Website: lowes
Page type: review-order
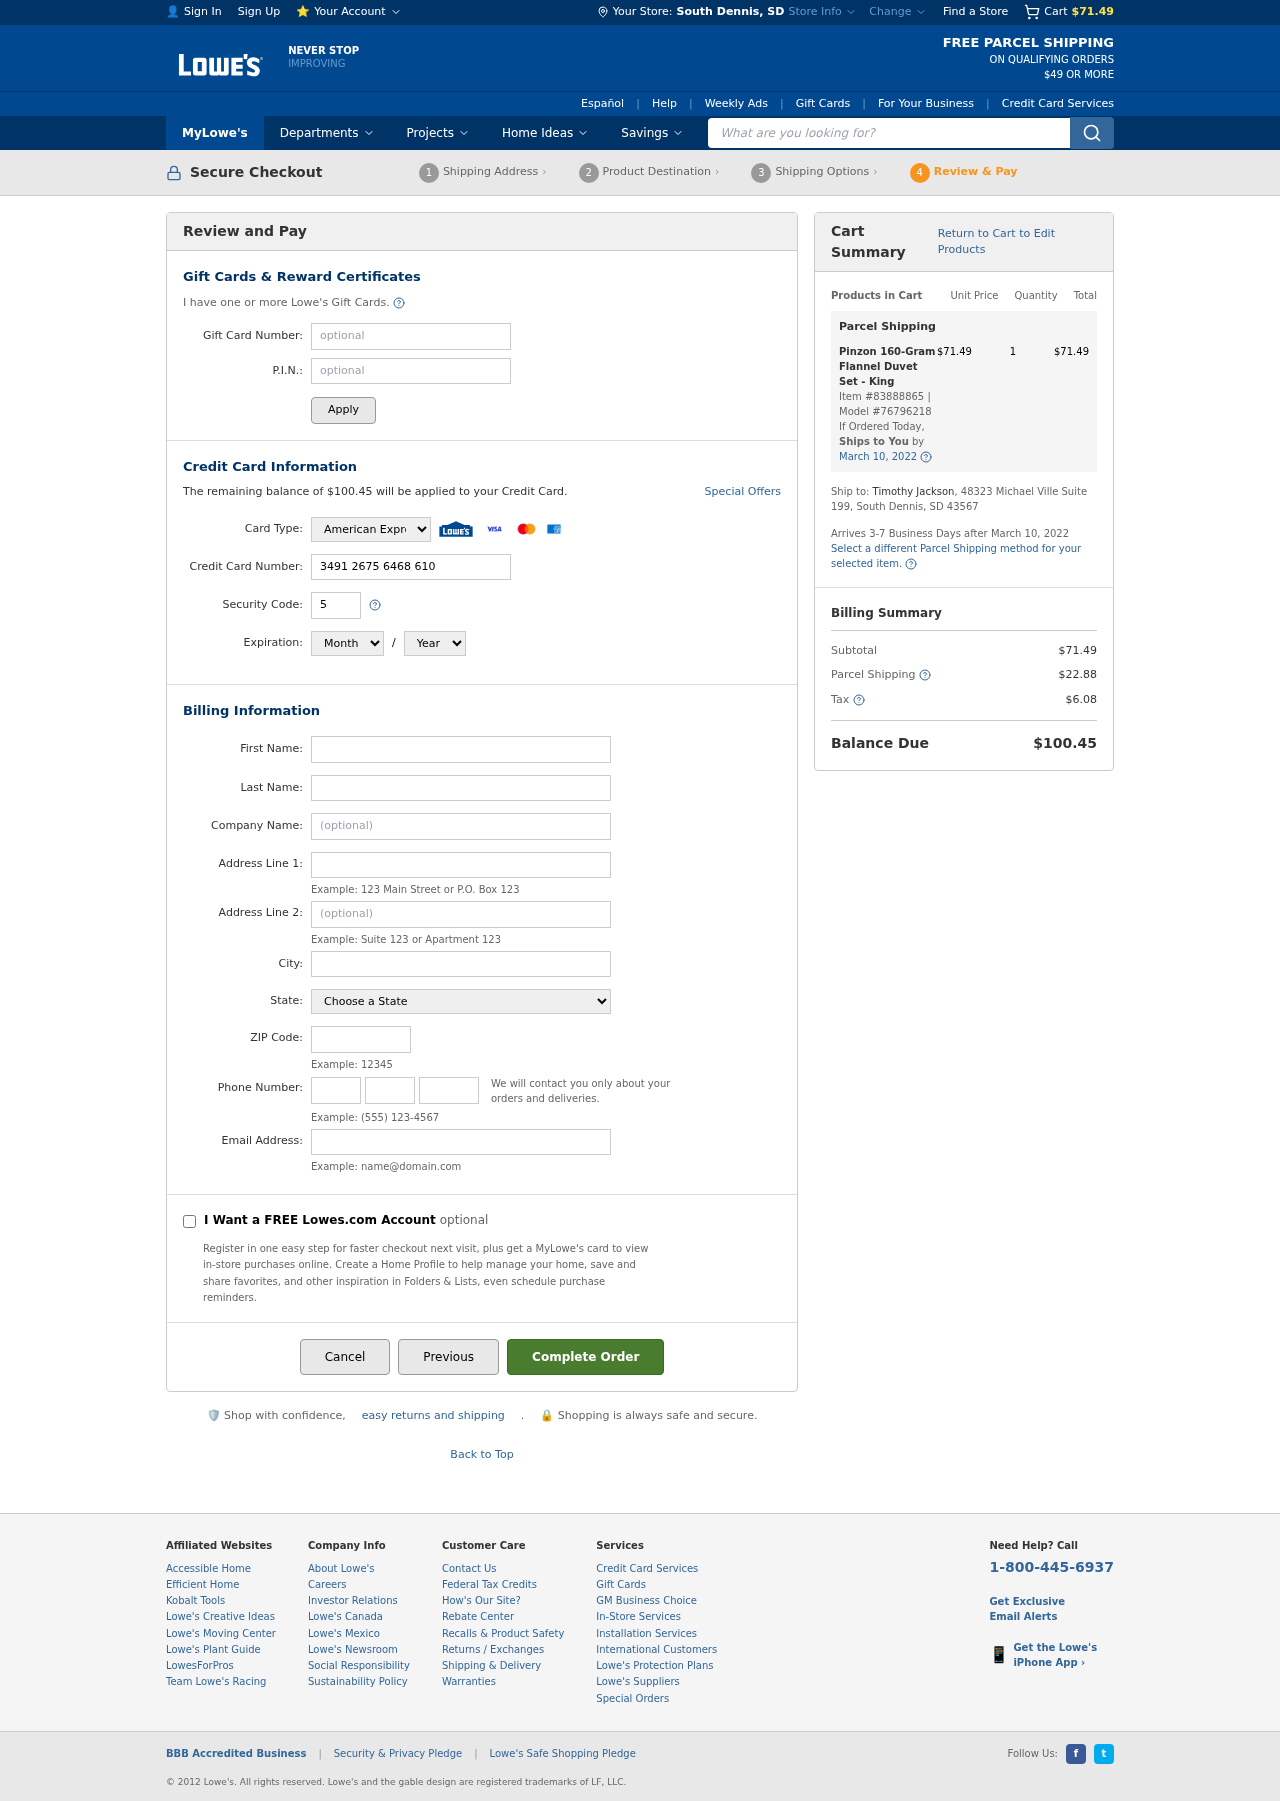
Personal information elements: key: PII_CARD_CVV
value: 5883
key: PII_CARD_EXPIRY_MONTH
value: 01
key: PII_CARD_EXPIRY_YEAR
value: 28
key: PII_CARD_NUMBER
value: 3491 2675 6468 610
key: PII_CARD_TYPE
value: American Express
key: PII_CITY
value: South Dennis
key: PII_CITY_STATE
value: South Dennis, SD
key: PII_COMPANY
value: Garcia, Church and Williams
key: PII_EMAIL
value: timothy.jackson@hotmail.com
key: PII_FIRSTNAME
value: Timothy
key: PII_LASTNAME
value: Jackson
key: PII_PHONE_AREA
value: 291
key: PII_PHONE_PREFIX
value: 310
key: PII_PHONE_SUFFIX
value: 8658
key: PII_POSTCODE
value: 43567
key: PII_STATE
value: South Dakota
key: PII_STREET
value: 48323 Michael Ville Suite 199
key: PII_STREET2
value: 48323 Michael Ville Suite 199
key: PII_FULLNAME2
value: Timothy Jackson
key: PII_STATE_ABBR
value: SD
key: PII_POSTCODE_FULL
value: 43567
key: PII_CITY_STATE_ZIP
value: South Dennis, SD 43567
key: PII_POSTCODE_NUMERIC
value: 43567
Product elements: key: PRODUCT1_NAME
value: Pinzon 160-Gram Flannel Duvet Set - King
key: PRODUCT1_PRICE
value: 71.49
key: PRODUCT1_QUANTITY
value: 1
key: PRODUCT1_ITEM_NUMBER
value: Item #83888865
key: PRODUCT1_MODEL_NUMBER
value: Model #76796218
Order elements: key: ORDER_SUBTOTAL
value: $71.49
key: ORDER_BALANCE_DUE
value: $100.45
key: ORDER_SHIPPING_DATE
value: March 10, 2022
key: ORDER_ITEM_TOTAL
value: $71.49
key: ORDER_SHIPPING_DATE2
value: March 10, 2022
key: ORDER_SHIPPING_COST
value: $22.88
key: ORDER_TAX
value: $6.08
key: ORDER_TOTAL
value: $100.45
Search elements: key: HEADER_SEARCH
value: What are you looking for?